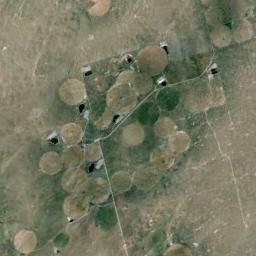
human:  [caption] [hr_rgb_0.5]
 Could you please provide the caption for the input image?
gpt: Many green and tan mixed circular farms of different sizes .

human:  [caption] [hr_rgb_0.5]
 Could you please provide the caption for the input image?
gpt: Circular fields vary in size .

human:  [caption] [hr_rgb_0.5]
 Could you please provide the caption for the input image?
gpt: Several khaki circular farmlands with different radii are neatly arranged on the wasteland .

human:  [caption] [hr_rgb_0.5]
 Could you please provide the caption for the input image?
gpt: There are some bare circle farmland and green circle farmland .

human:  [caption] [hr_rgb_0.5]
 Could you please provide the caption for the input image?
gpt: There are many circular farmlands of different sizes arranged irregularly .